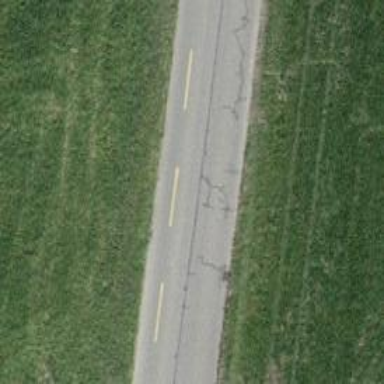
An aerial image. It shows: Residential road with asphalt surface. There is designated cycling lane on the left side.